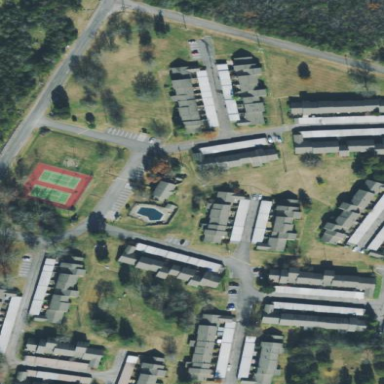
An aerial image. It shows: Residential area consisting of condominiums.